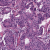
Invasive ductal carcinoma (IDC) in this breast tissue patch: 1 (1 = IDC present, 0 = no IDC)